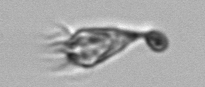
Label: Paratontonia_gracillima